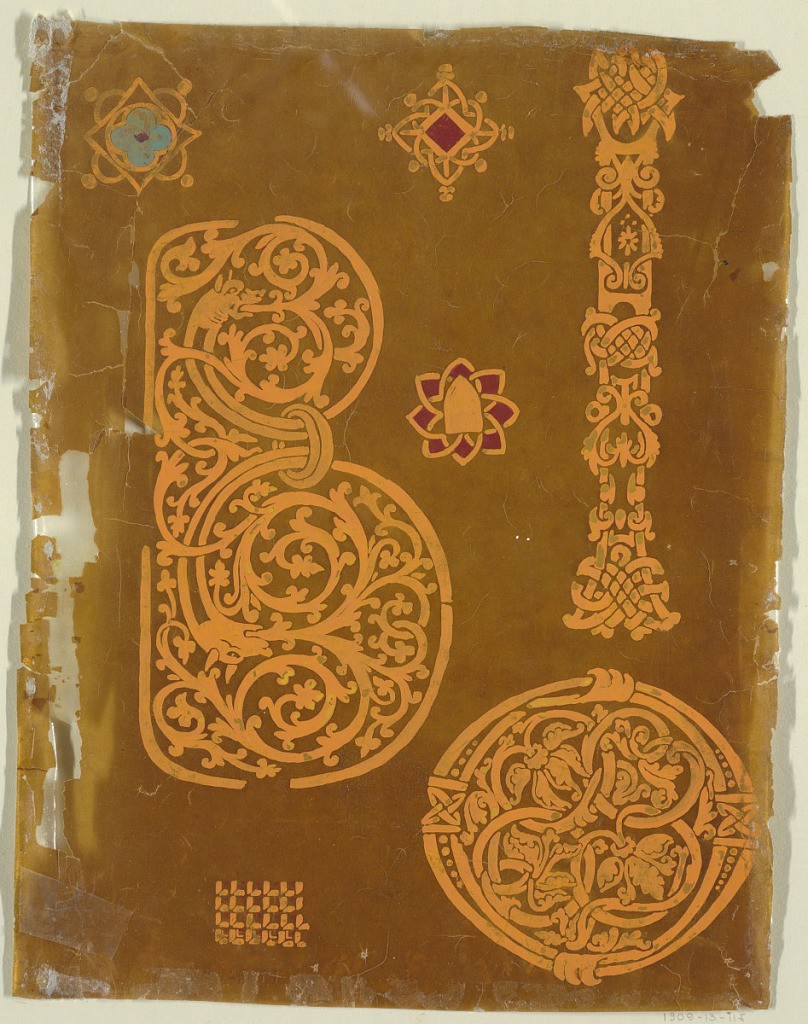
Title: Copies of Romanesque Letters and Motifs for a Woven Fabric
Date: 1825–1850
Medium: Brush and lateritious, purple, blue, and light green gouache on oily tracing paper
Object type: Drawing
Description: Top left, center: two quatrefoils and lozenge motifs. Top right: Romanesque letter "F". Left center: Romanesque letter "B". Center, in opposite direction: a shield in the center of two intertwined quatrefoils. Bottom left: four rows of perspectively shown coffers with red points. Bottom right: Romanesque letter "O".